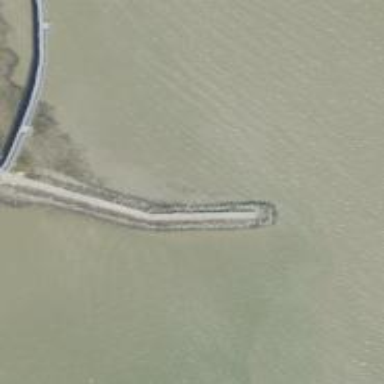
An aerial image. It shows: Breakwater structure.